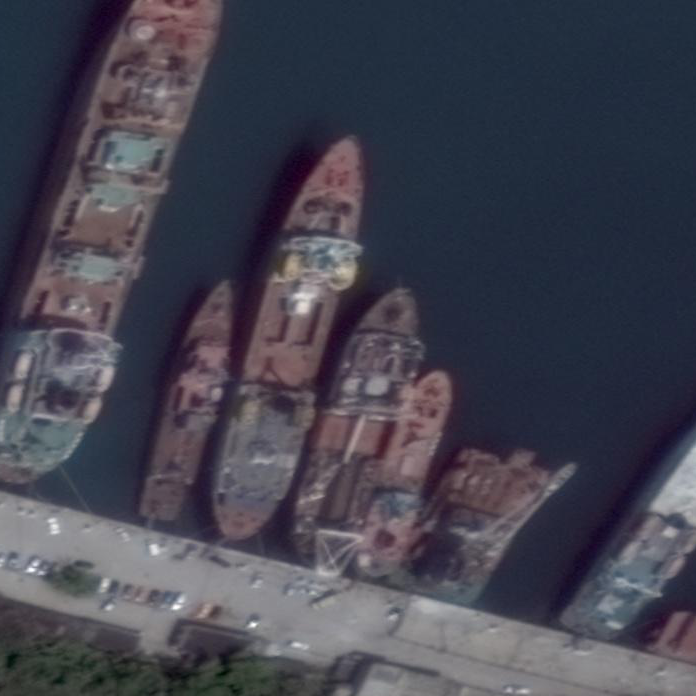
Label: civil